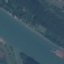
Land use / land cover: River